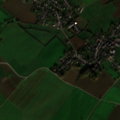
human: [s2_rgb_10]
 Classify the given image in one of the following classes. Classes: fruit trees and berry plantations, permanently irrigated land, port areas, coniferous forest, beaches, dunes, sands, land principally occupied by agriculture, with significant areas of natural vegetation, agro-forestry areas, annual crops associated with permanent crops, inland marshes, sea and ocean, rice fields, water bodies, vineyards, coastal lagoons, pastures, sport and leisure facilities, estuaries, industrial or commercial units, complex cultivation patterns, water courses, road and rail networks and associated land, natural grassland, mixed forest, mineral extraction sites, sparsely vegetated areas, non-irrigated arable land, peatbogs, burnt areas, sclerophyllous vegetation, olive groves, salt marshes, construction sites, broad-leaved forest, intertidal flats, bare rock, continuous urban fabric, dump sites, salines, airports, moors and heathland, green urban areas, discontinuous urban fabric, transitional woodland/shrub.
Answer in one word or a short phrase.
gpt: discontinuous urban fabric, non-irrigated arable land, complex cultivation patterns